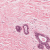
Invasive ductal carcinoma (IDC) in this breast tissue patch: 0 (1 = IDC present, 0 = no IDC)